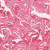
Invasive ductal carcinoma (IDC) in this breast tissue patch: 0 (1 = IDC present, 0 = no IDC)